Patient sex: M
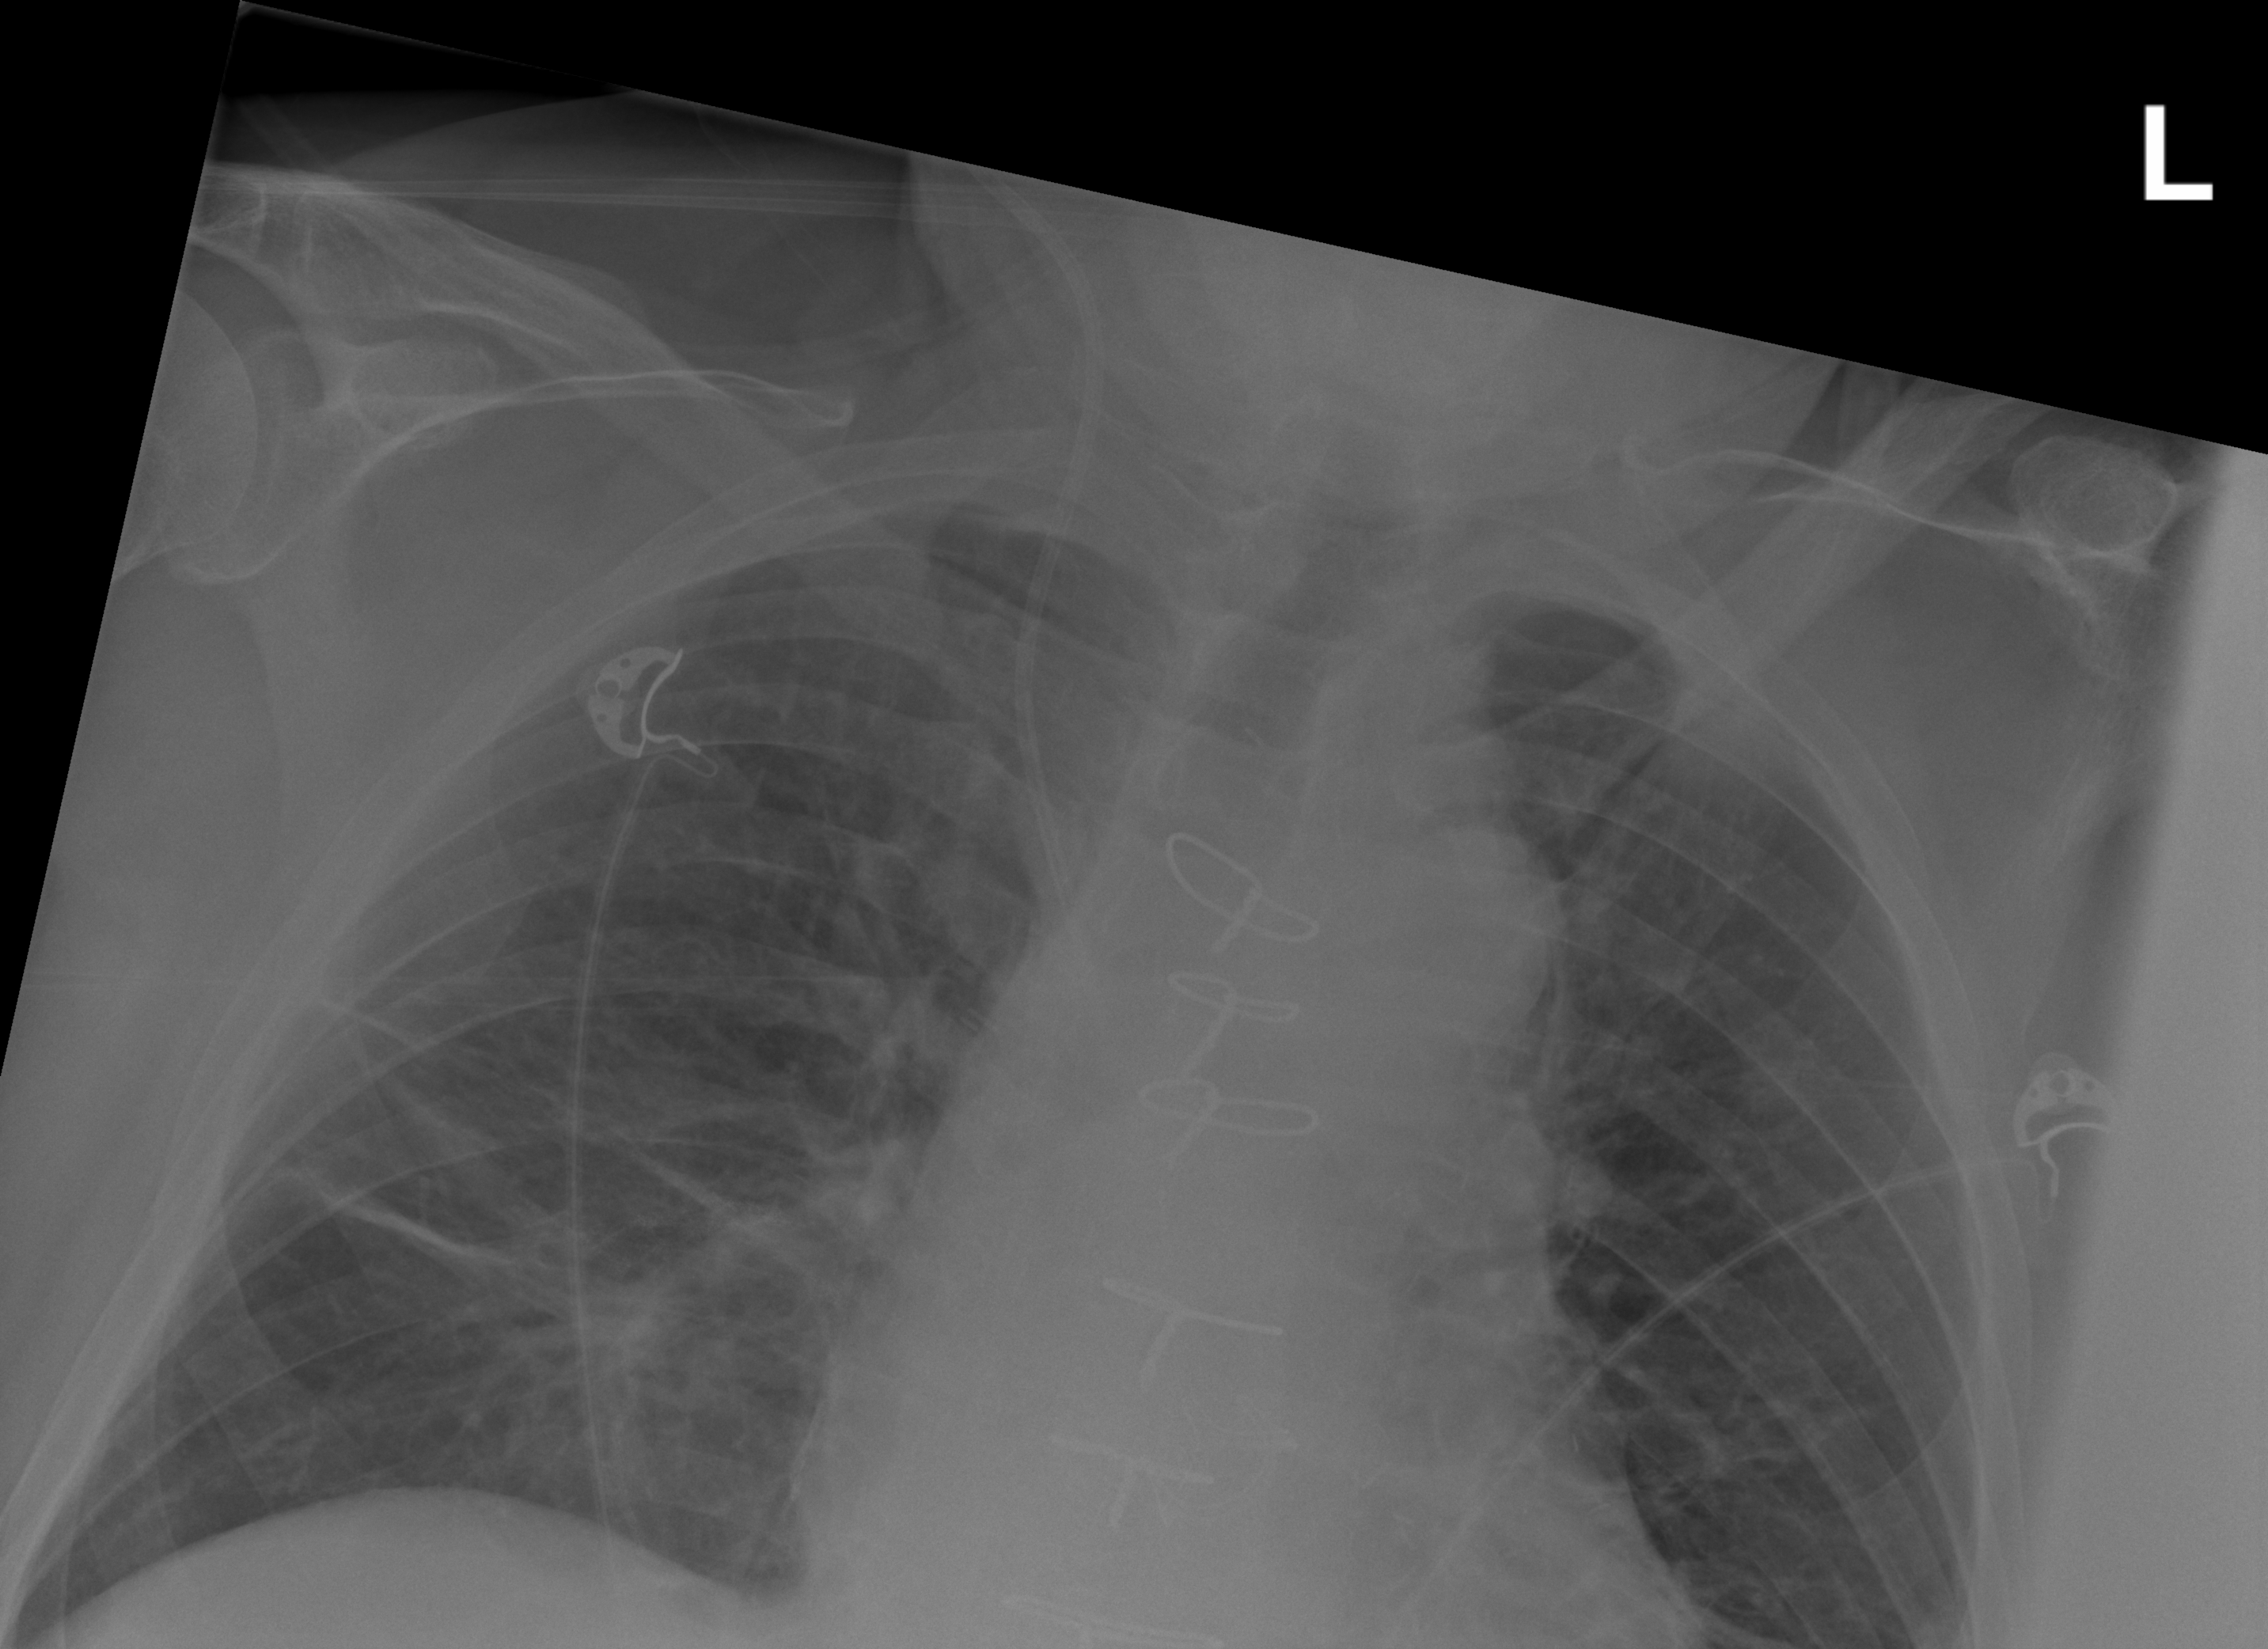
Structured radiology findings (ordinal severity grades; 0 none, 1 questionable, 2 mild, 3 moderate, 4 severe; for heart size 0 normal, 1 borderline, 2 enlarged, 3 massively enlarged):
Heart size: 0
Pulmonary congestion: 0
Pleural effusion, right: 0
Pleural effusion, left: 0
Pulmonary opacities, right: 0
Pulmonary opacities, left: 0
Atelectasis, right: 2
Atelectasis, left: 2